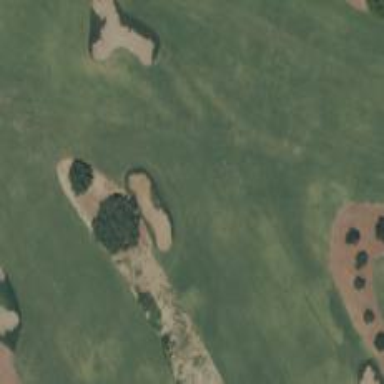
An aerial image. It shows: View of golf hole.